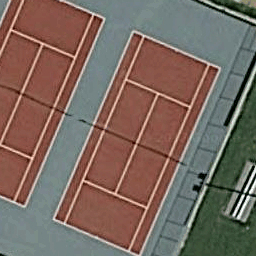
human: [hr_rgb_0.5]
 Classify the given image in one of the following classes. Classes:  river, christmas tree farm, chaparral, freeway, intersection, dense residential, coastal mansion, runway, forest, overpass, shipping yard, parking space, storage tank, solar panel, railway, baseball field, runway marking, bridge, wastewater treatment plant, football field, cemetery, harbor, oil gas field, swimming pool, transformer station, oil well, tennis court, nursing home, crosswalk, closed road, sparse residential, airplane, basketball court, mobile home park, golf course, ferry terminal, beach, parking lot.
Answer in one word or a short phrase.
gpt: tennis court